Interaction volume radius: 5 \u00c5
Interaction volume height: 45 \u00c5
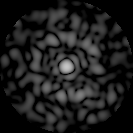
Disorder parameter: 0.8483